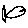
Label: fish